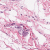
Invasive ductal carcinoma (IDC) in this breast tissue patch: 0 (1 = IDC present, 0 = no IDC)